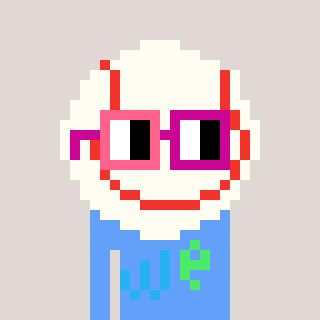
a pixel art character with square pink and red glasses, a baseball ball-shaped head and a blue-colored body on a warm background